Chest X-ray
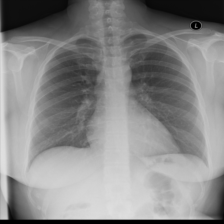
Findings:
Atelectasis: negative
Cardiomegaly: negative
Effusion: negative
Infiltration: positive
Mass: negative
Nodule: negative
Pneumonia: negative
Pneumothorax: negative
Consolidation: negative
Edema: negative
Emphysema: negative
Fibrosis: negative
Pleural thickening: negative
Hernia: negative